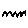
Label: zigzag